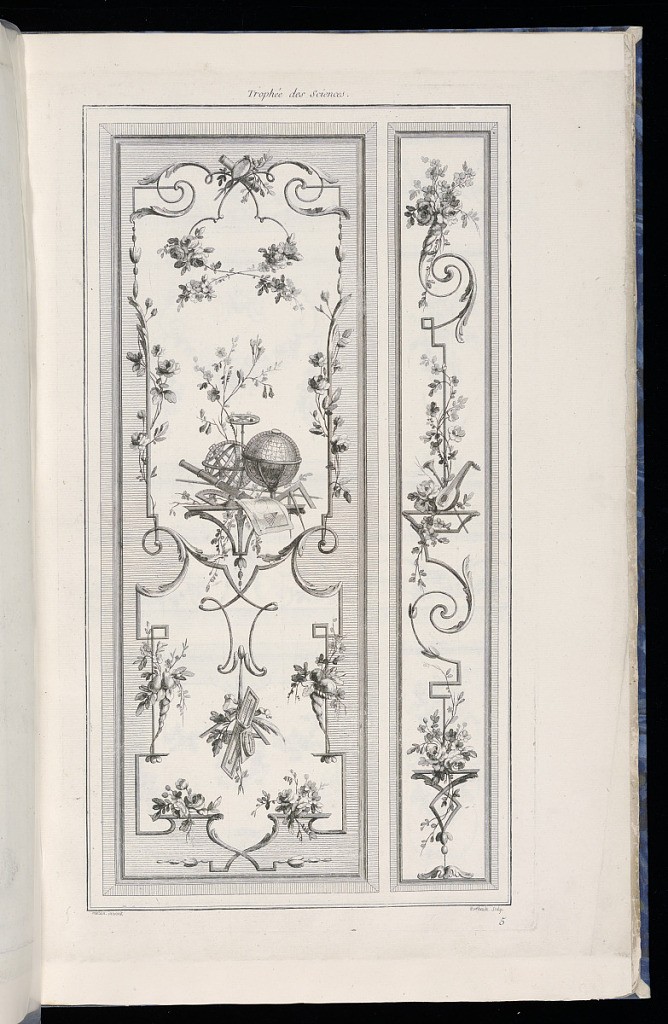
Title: Trophée de Sciences
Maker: Pierre Ranson, French, 1736–1786
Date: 1773
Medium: Etching on paper
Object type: Print
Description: Design for two rectangular decorative panels, a larger one in the center and a narrow one to the right. The panels feature rococo ornament and motifs including a border of scrolling acanthus leaves (rinceaux), fleurons, c-scrolls, flowers, cornucopia of fruit, and festoons of flowers, with a central science trophy incorporating a telescope, ruler, protractor, globe, armillary sphere, compass, thermometer, and a lute. The plate is titled, numbered, and signed.